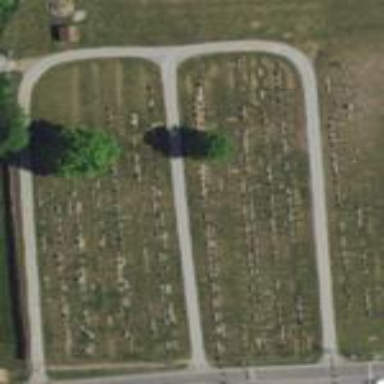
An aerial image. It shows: Graveyard.